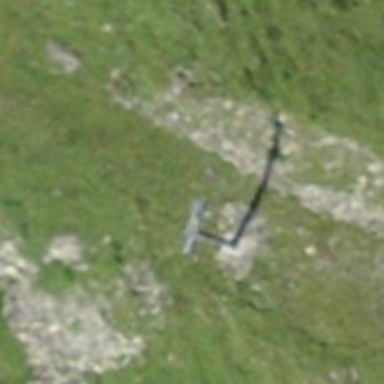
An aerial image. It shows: Pylon used for aerialway.